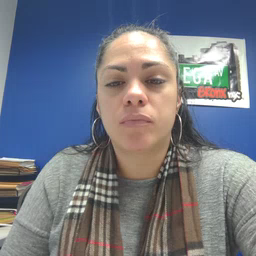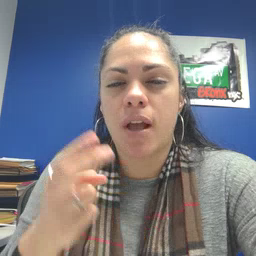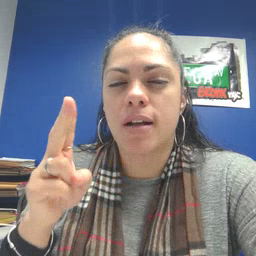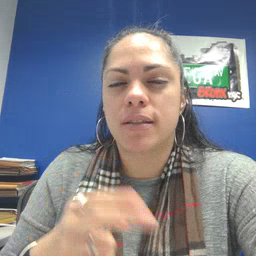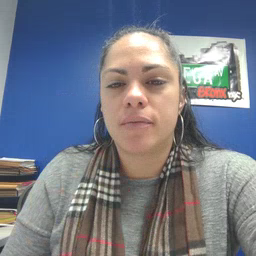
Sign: closet